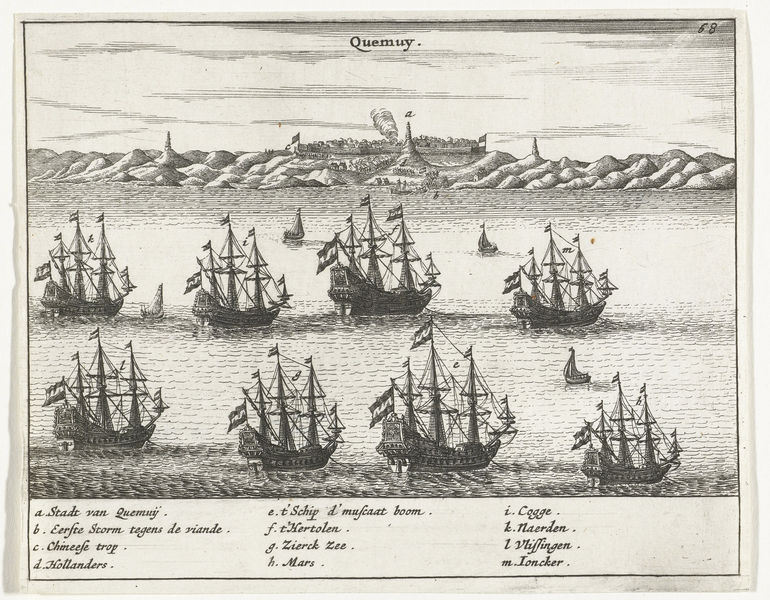
Titel: Vloot bij Quemuy (China)
Standort: Amsterdam
Institution: Rijksmuseum
Schlagwörter: felsen, himmel, meer, wasser, wolken, stadt, ufer, holland, hügel, schiffe, schrift, segel, segelschiffe, wellen, fahnen, mast, hüge, hafen, querformat, schlacht, white, black, grey, print, leuchtturm, druck, radierung, stich, text, buchstaben, regatta, boat, landscape, ocean, sea, see, ship, water, waves, flotte, kupferstich, etching, pirates, writing, beschreibung, boats, sail, flag, city, ink, seeschlacht, map, lighthouse, ships, handelsschiff, sailing, latin, chart, kogge, galeeren, tropics, tornado, name, pirate, names, ocena, quemuy, carribian, zee, ioncker, boatch, beattle, cogge